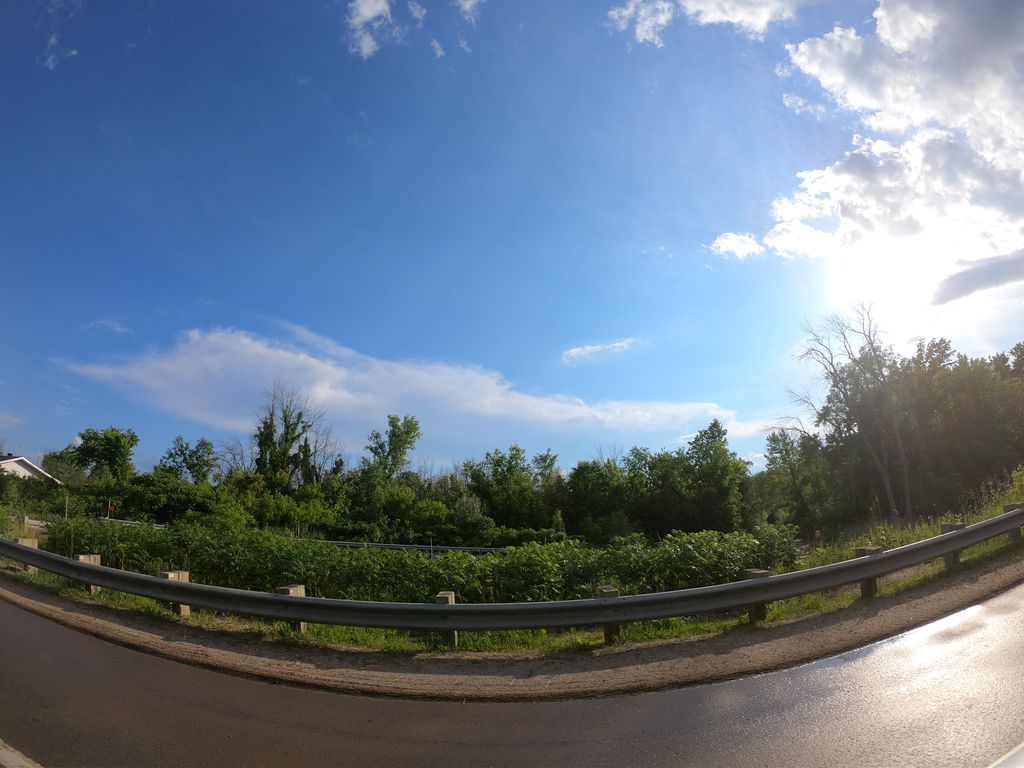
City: ottawa-gatineau